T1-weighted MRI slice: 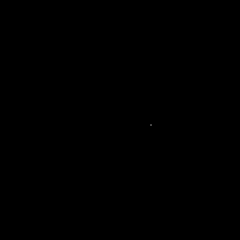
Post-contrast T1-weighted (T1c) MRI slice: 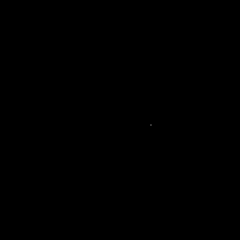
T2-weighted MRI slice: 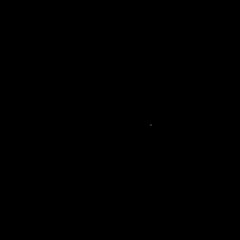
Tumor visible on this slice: no